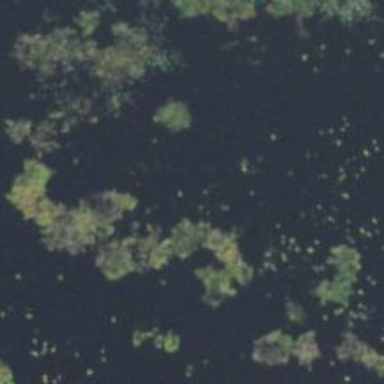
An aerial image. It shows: Swamp in wetland area.